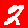
Digit: 2